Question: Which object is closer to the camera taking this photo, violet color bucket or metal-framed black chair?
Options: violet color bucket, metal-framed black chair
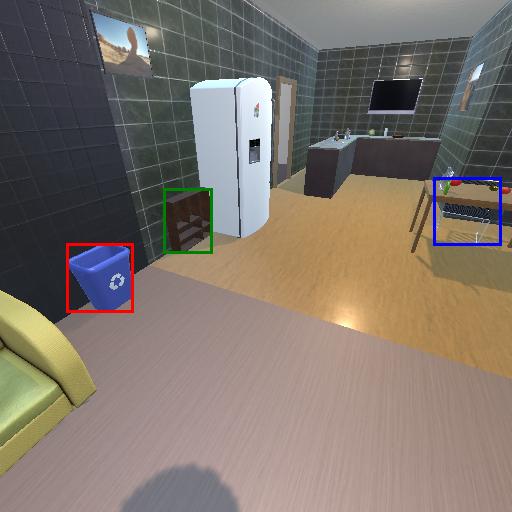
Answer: violet color bucket